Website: ulta-beauty
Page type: customer-info-address
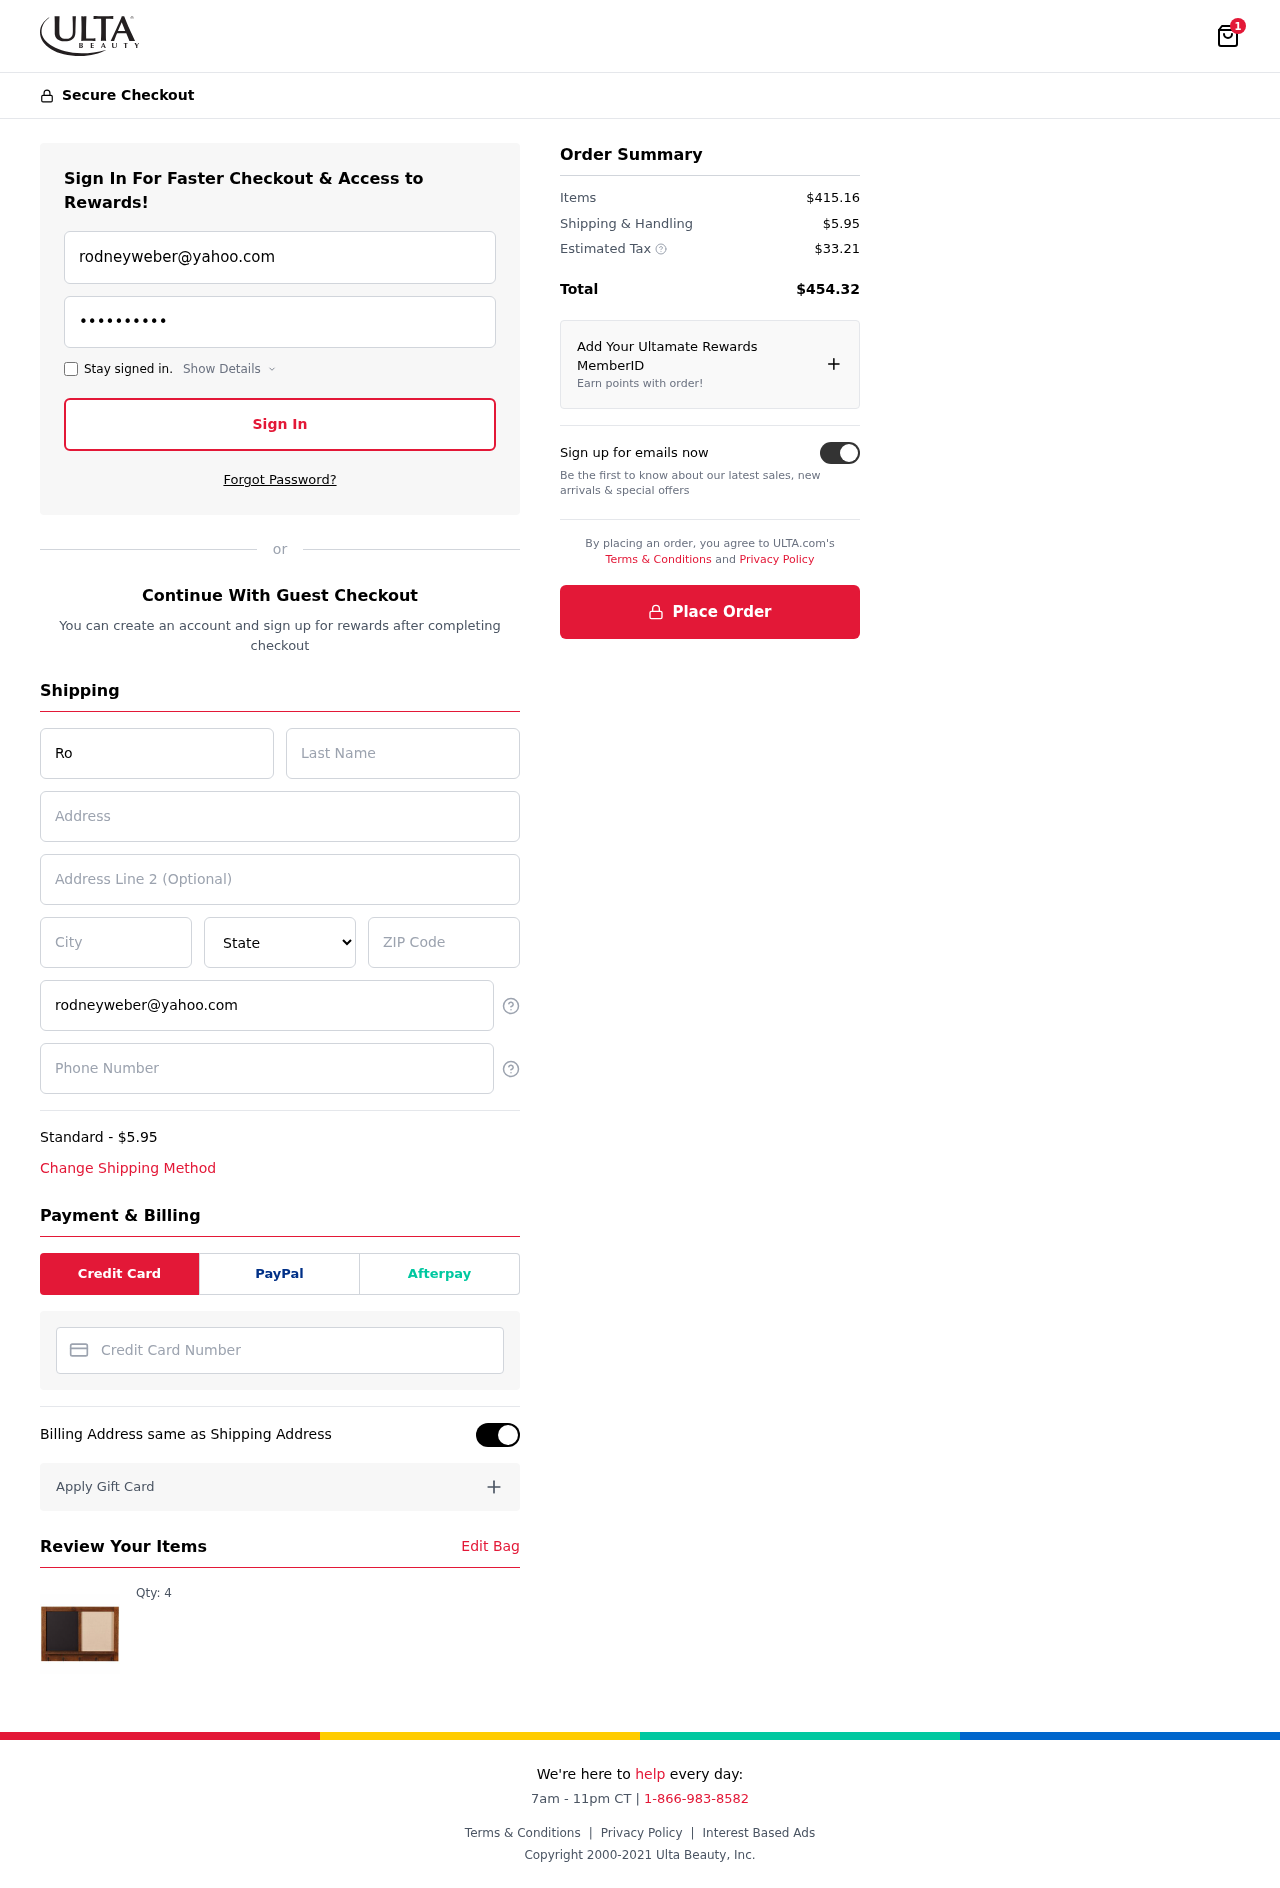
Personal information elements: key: PII_CARD_NUMBER
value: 3788 3755 0375 892
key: PII_CITY
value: Christopherside
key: PII_EMAIL
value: rodneyweber@yahoo.com
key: PII_FIRSTNAME
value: Rodney
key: PII_LASTNAME
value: Weber
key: PII_PHONE
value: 7025877217
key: PII_POSTCODE
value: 24733
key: PII_STATE
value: Mississippi
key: PII_STREET
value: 10324 Thomas Crescent Suite 677
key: PII_STREET2
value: Suite 628
Product elements: key: PRODUCT1_QUANTITY
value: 4
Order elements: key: ORDER_NUM_ITEMS
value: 1
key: ORDER_SHIPPING_COST
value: $5.95
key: ORDER_ITEMS_TOTAL
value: $415.16
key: ORDER_SHIPPING_COST2
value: $5.95
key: ORDER_TAX
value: $33.21
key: ORDER_TOTAL
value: $454.32